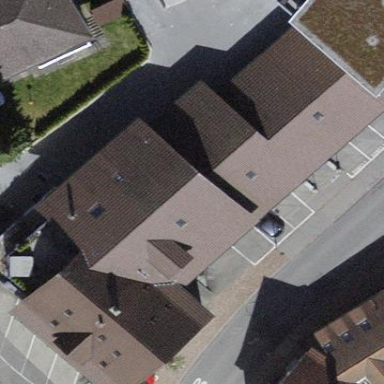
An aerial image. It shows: Outdoor shop next to house.